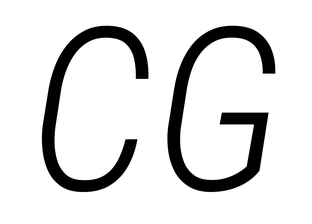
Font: Roboto-Italic_Condensed_Light_Italic